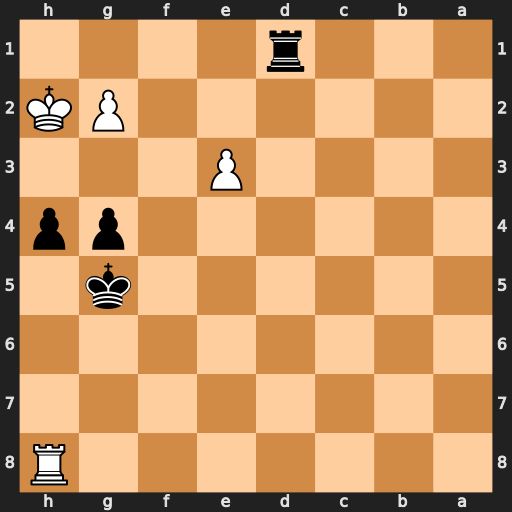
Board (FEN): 7R/8/8/6k1/6pp/4P3/6PK/3r4
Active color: b
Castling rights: -
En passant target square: -
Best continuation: g3+ Kh3 Rh1#